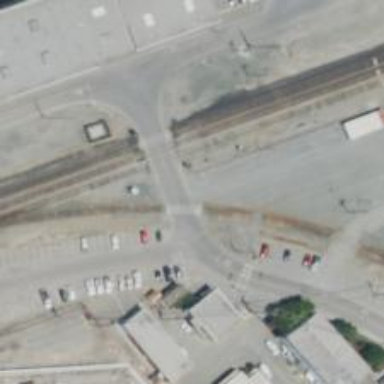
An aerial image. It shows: Railway siding with rails.